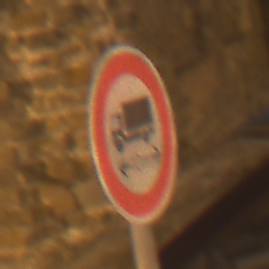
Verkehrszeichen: TatsaechlicheLaenge
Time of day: Night
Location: Outdoor (Urban)
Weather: Clear
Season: NotSpecified
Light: Artificial